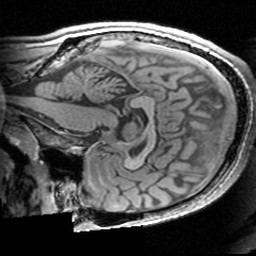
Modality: T1w
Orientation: sagittal
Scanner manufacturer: siemens
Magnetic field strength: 3 T
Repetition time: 1.63 s
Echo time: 0.00311 s